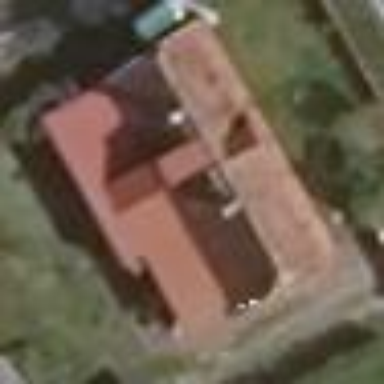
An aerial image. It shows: House with gabled roof oriented along with red color.